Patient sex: F
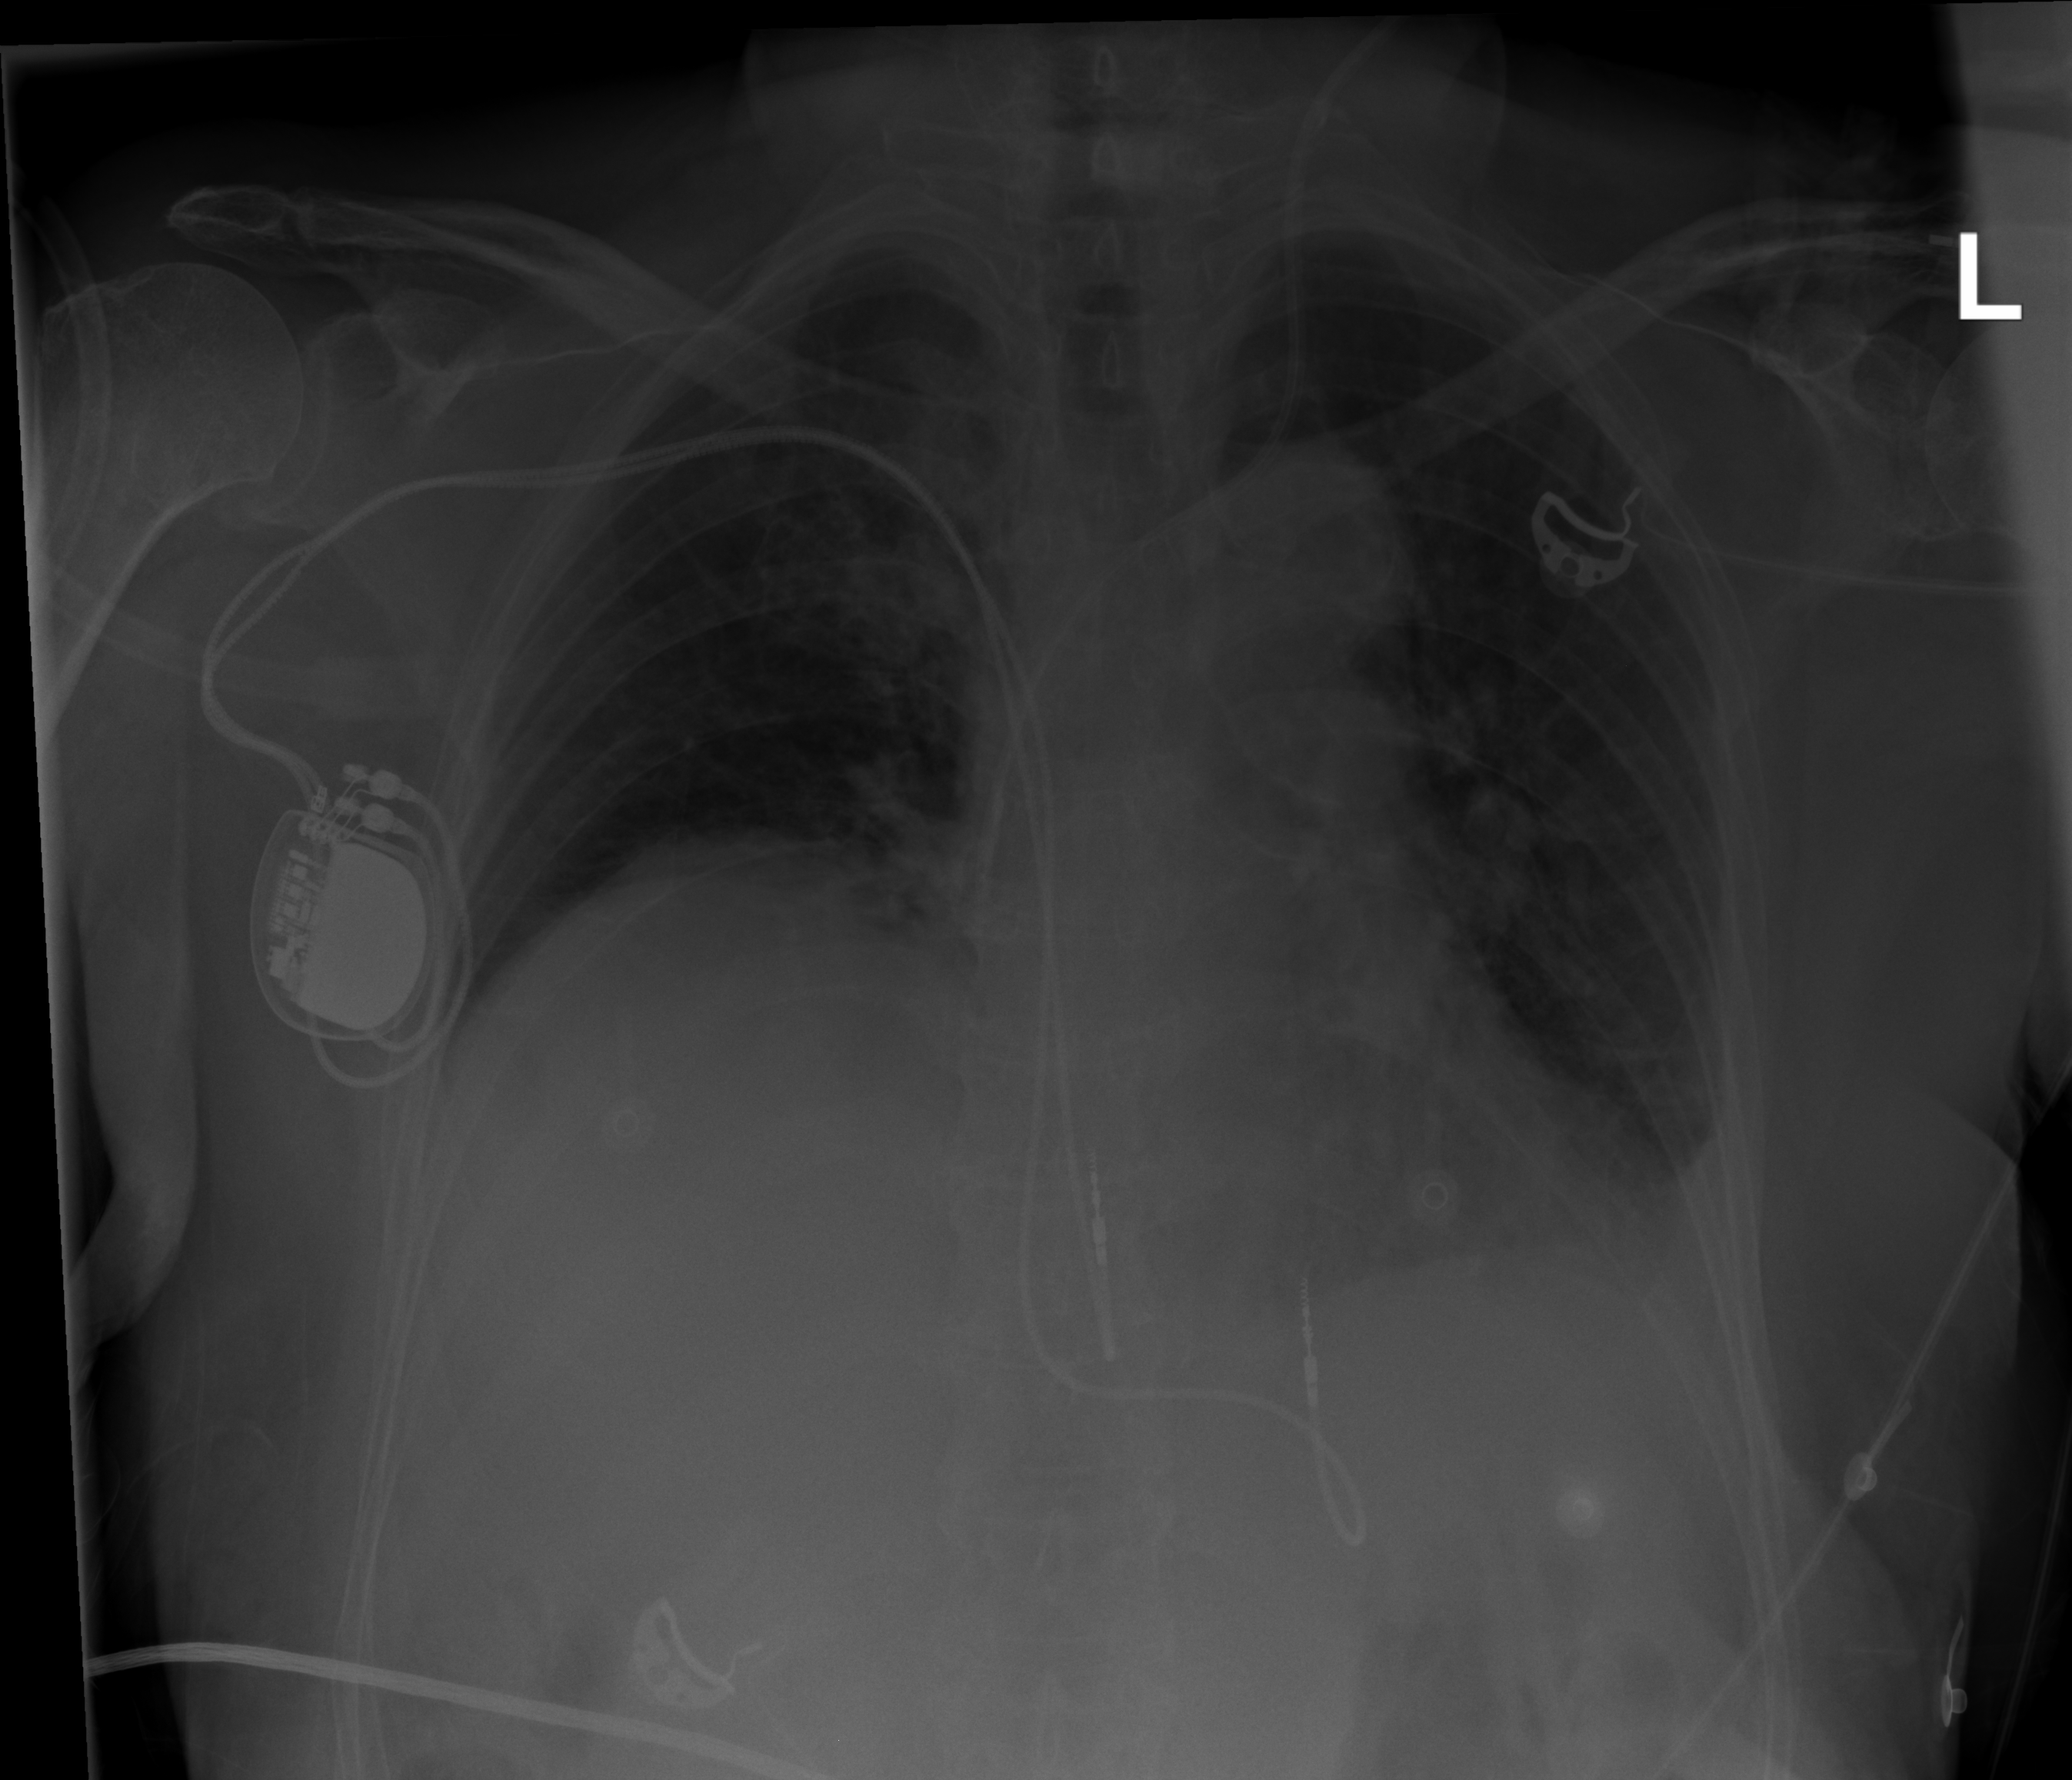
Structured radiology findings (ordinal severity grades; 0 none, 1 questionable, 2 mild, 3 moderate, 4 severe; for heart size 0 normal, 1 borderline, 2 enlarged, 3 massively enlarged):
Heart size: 1
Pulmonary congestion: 2
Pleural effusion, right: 0
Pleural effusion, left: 2
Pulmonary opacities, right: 1
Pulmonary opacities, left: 0
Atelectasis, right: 2
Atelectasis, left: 2